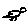
Label: bird